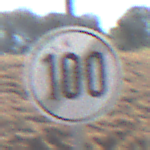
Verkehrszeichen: EndeGeschwindigkeit100
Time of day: Midday
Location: Outdoor (RoadRail)
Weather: Clear
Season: Summer
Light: Natural